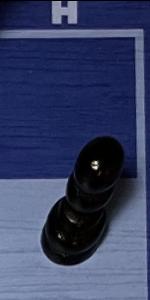
Label: Pawn_Black